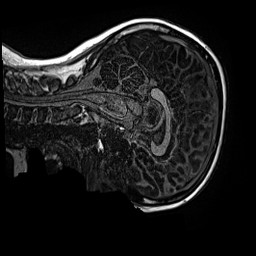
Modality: MP2RAGE
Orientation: sagittal
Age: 13
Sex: female
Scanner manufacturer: siemens
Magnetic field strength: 3 T
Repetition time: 4 s
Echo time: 0.00299 s